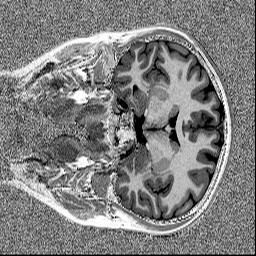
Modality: MP2RAGE
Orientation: coronal
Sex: female